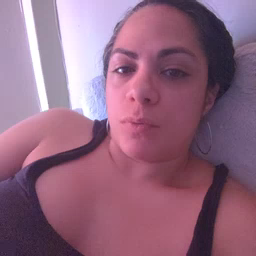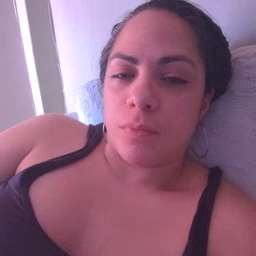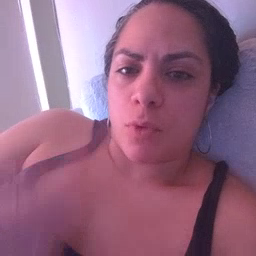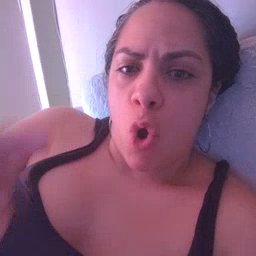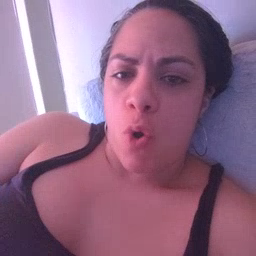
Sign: go